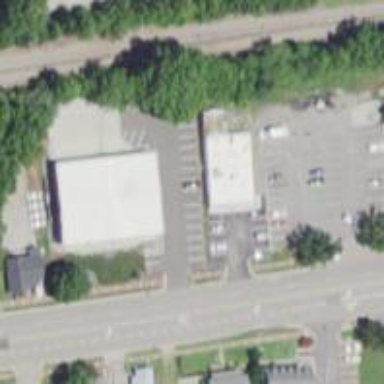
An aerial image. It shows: Convenience shop.